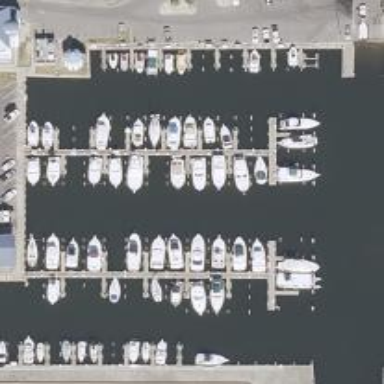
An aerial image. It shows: Marina area for leisure land.